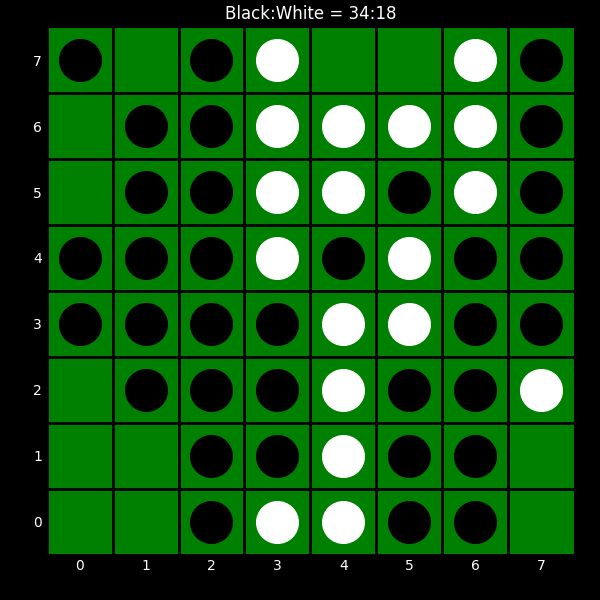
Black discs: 34
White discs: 18